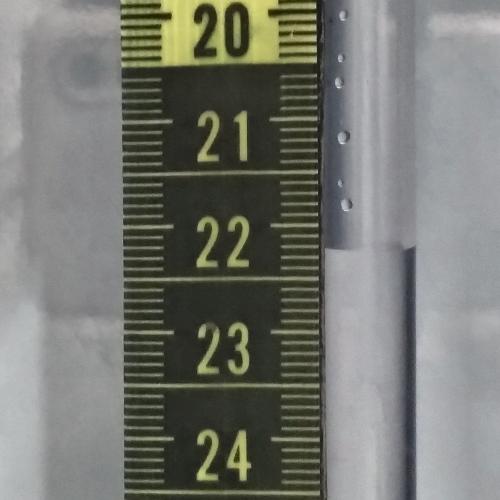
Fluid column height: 22.2 cm